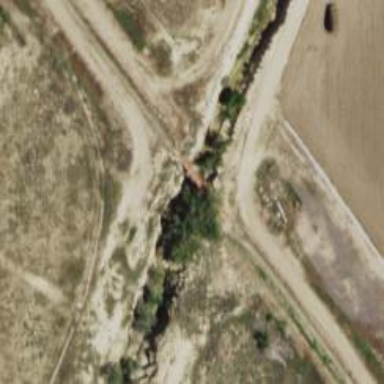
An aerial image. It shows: Aqueduct bridge over canal.